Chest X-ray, PA view. Patient: 68 years old, sex F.
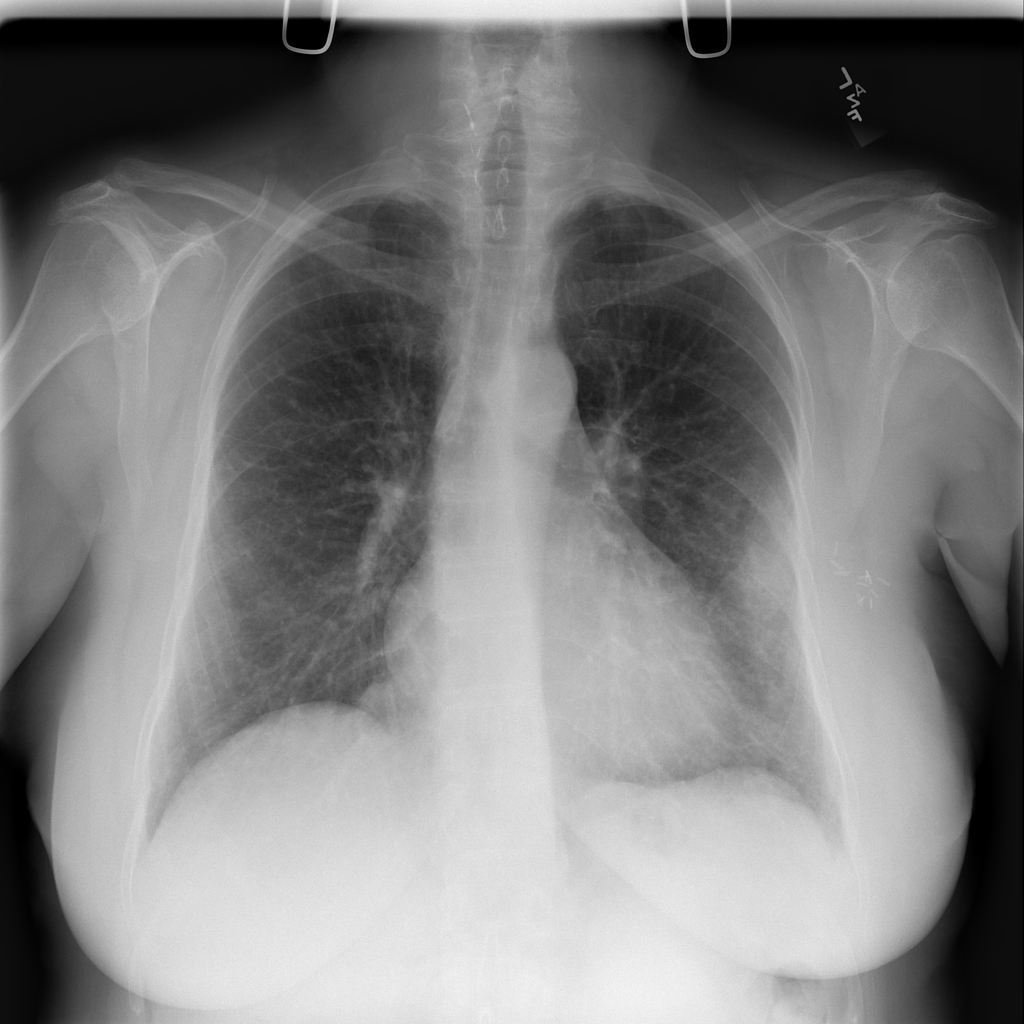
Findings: Effusion